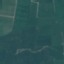
Land use / land cover: Pasture